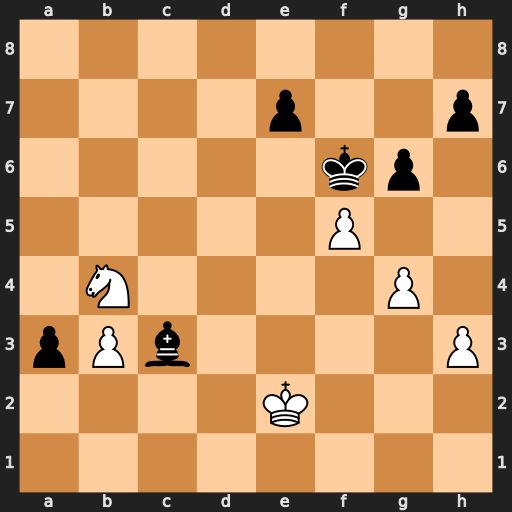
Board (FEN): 8/4p2p/5kp1/5P2/1N4P1/pPb4P/4K3/8
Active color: w
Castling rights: -
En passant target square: -
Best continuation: Nd5+ Ke5 Nxc3